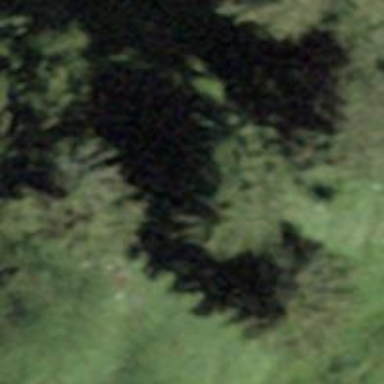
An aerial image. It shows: Single tag "natural: tree."